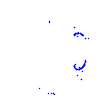
Particle: proton